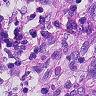
Metastatic tissue present: no